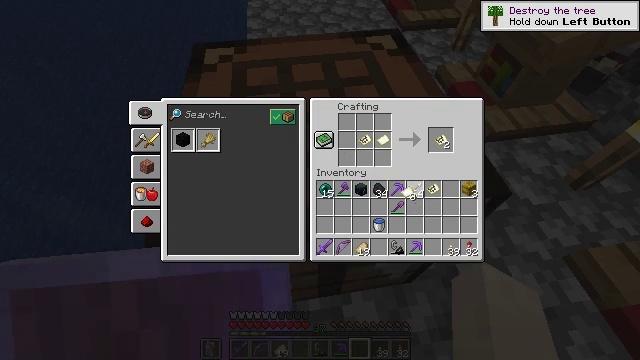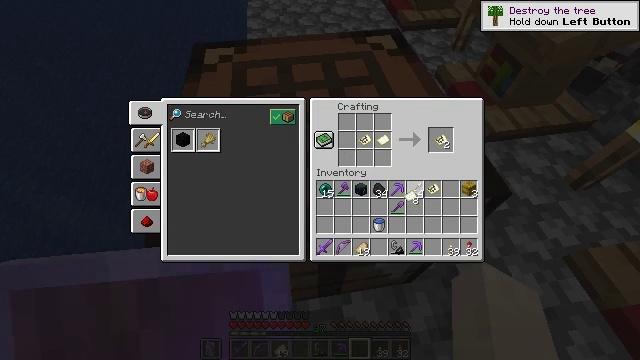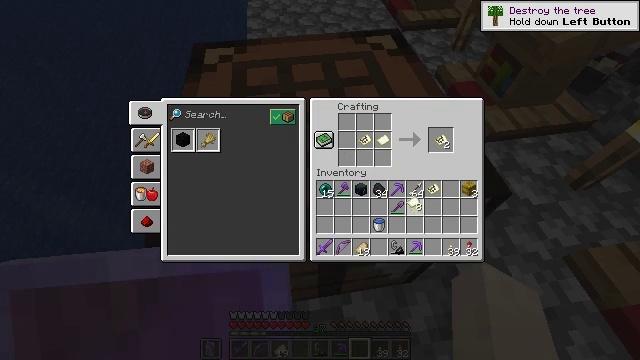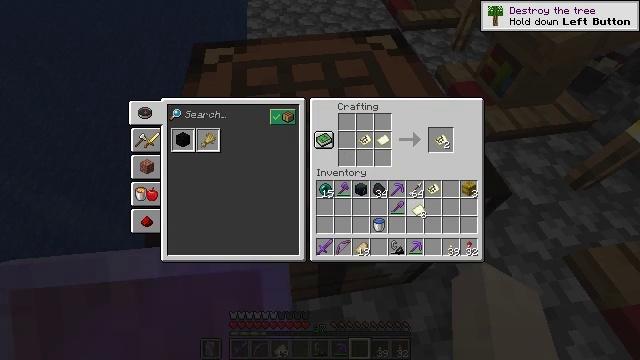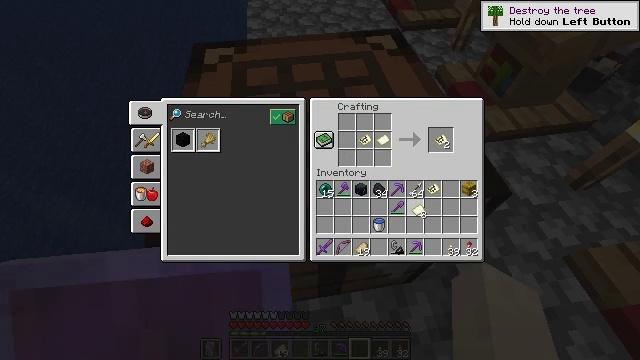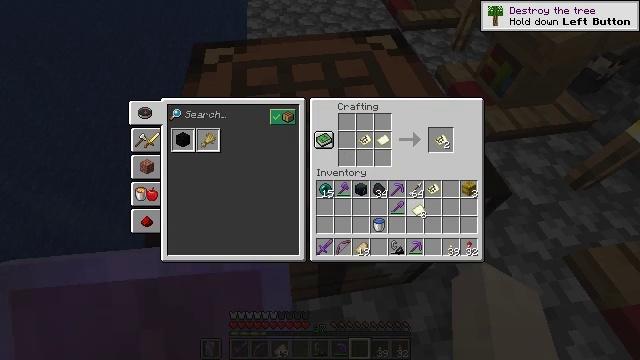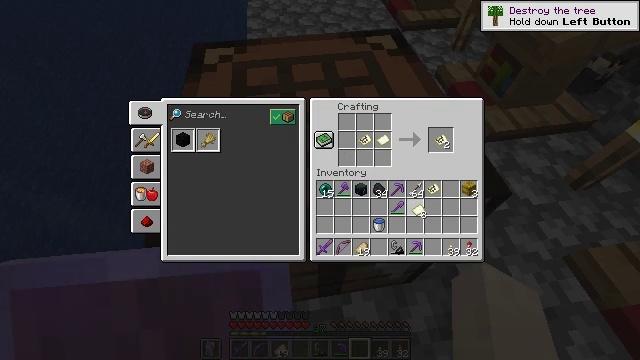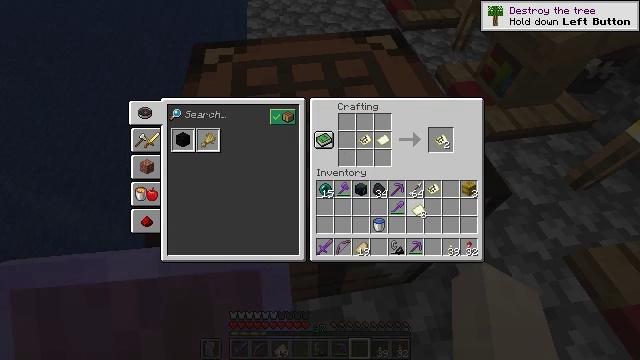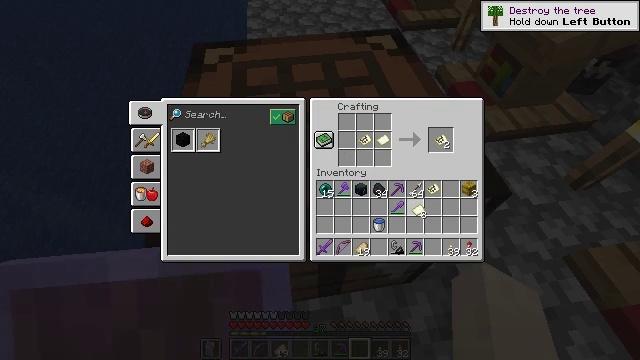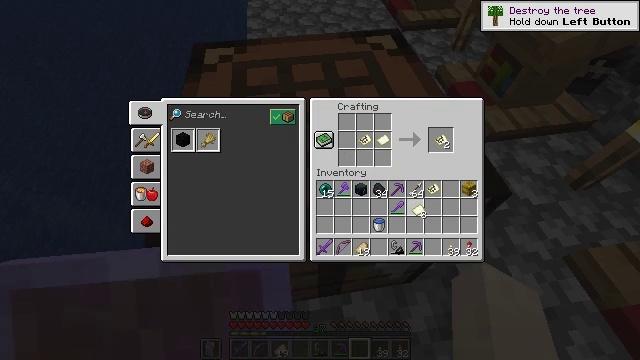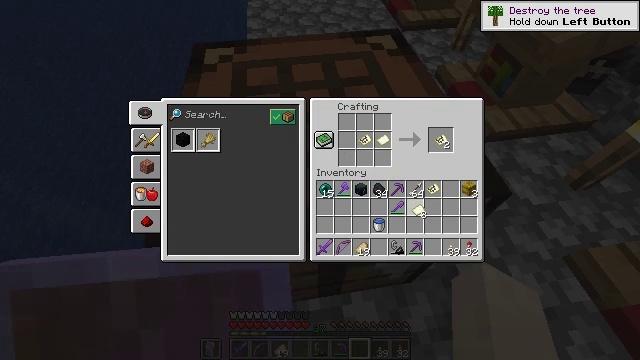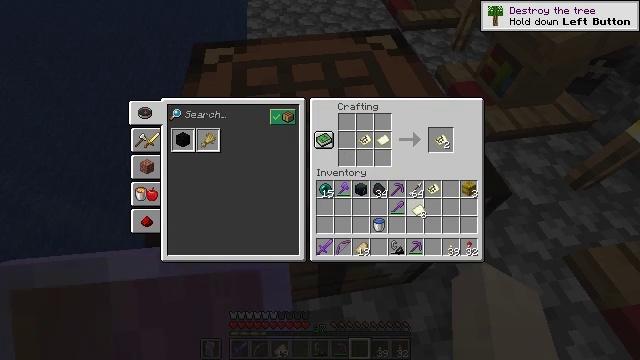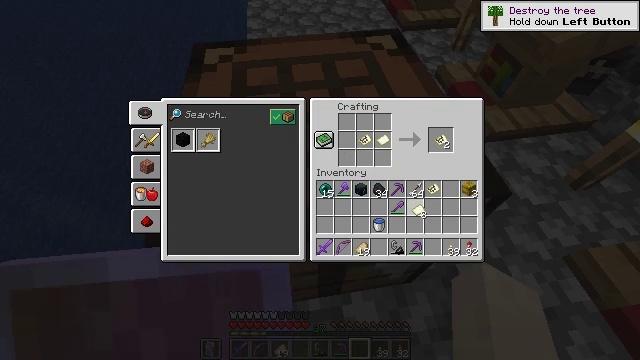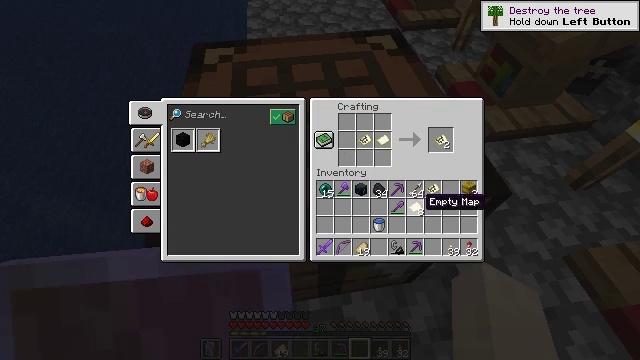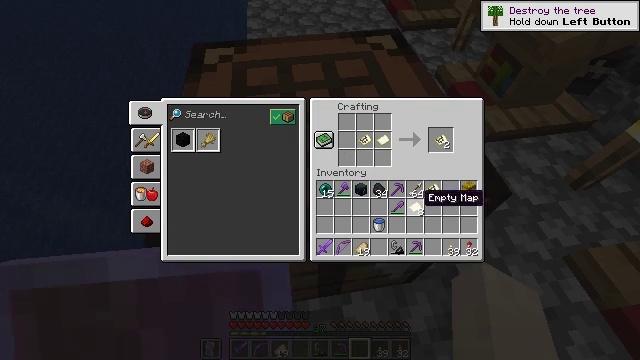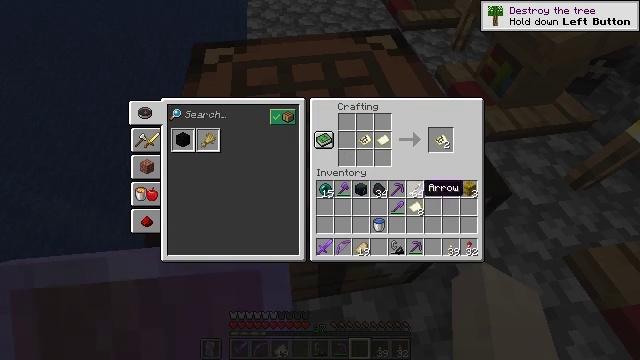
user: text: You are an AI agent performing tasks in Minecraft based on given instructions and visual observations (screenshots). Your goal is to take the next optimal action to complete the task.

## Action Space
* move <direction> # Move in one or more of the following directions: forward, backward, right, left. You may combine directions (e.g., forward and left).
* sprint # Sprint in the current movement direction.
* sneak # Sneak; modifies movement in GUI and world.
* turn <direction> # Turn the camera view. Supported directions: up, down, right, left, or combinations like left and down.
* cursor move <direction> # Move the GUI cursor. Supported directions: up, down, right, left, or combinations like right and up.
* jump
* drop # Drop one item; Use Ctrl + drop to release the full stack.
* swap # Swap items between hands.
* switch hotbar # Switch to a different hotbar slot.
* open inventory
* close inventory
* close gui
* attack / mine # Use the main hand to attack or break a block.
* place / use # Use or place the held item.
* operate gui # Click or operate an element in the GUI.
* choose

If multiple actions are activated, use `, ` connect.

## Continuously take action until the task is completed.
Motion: motion action
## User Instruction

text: Make a filled map at the crafting table.
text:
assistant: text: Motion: no_op
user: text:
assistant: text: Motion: no_op
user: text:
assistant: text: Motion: turn down
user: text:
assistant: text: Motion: no_op
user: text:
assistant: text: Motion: no_op
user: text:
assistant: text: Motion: no_op
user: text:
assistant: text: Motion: no_op
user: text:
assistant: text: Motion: no_op
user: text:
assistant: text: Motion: no_op
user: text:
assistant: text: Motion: attack / mine
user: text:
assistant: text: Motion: attack / mine
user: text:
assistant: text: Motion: attack / mine
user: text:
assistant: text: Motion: no_op
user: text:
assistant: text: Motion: no_op
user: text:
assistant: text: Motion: turn up
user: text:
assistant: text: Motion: turn up
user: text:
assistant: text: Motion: turn right and up
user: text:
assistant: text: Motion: turn up
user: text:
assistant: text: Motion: no_op
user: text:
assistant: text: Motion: no_op
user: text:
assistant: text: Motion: no_op
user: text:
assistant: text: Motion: no_op
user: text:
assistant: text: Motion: no_op
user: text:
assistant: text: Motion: no_op
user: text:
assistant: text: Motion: no_op
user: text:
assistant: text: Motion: no_op
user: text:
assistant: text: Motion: no_op
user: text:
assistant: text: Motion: no_op
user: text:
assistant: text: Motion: no_op
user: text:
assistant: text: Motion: no_op